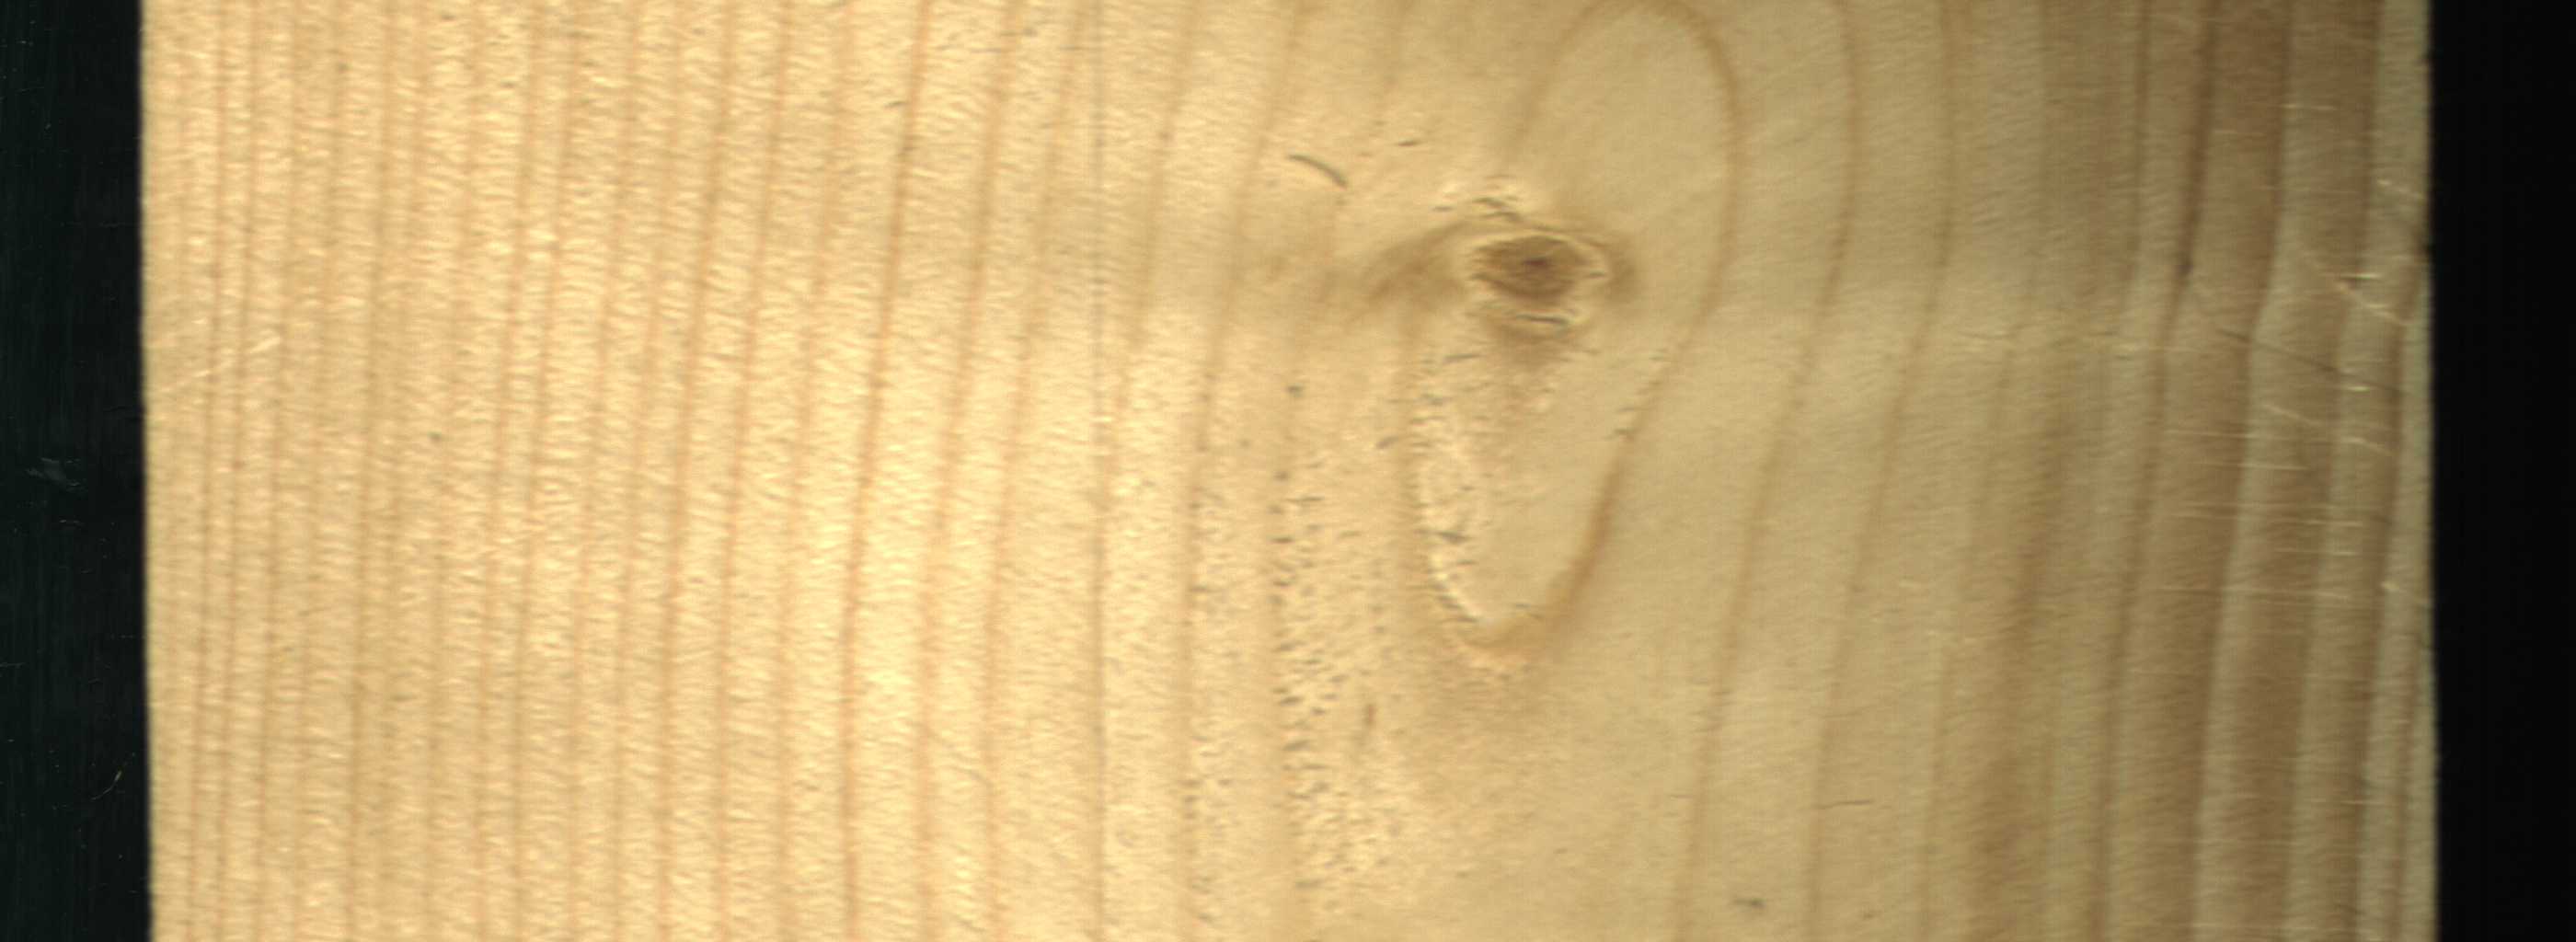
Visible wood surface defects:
Live_Knot